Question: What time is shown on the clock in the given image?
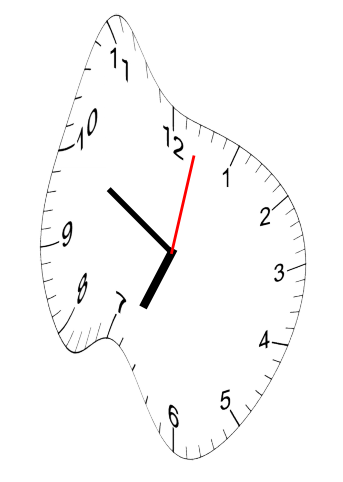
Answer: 06:50:02